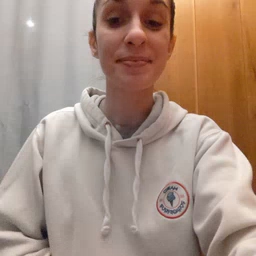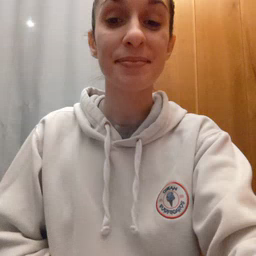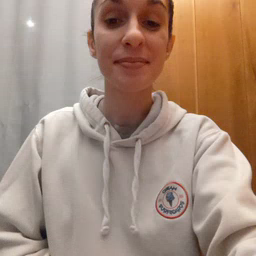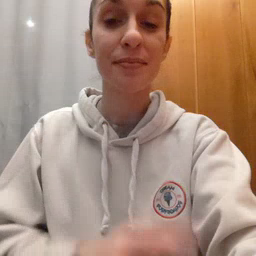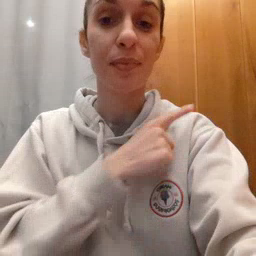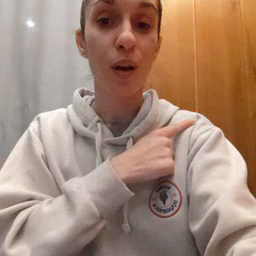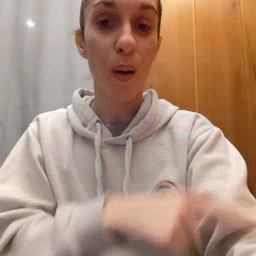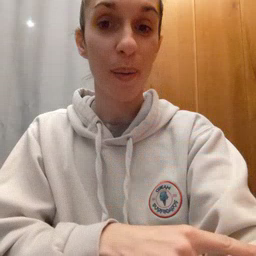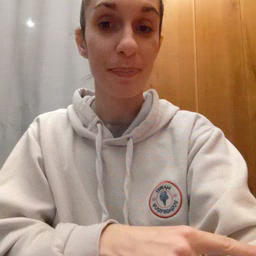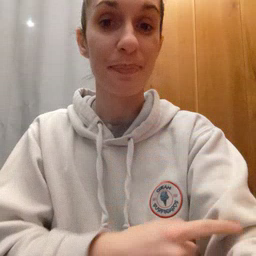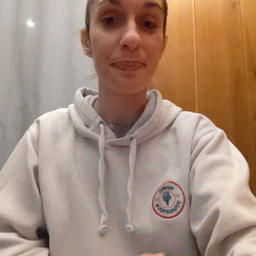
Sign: arm